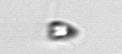
Label: Pyramimonas